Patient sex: M
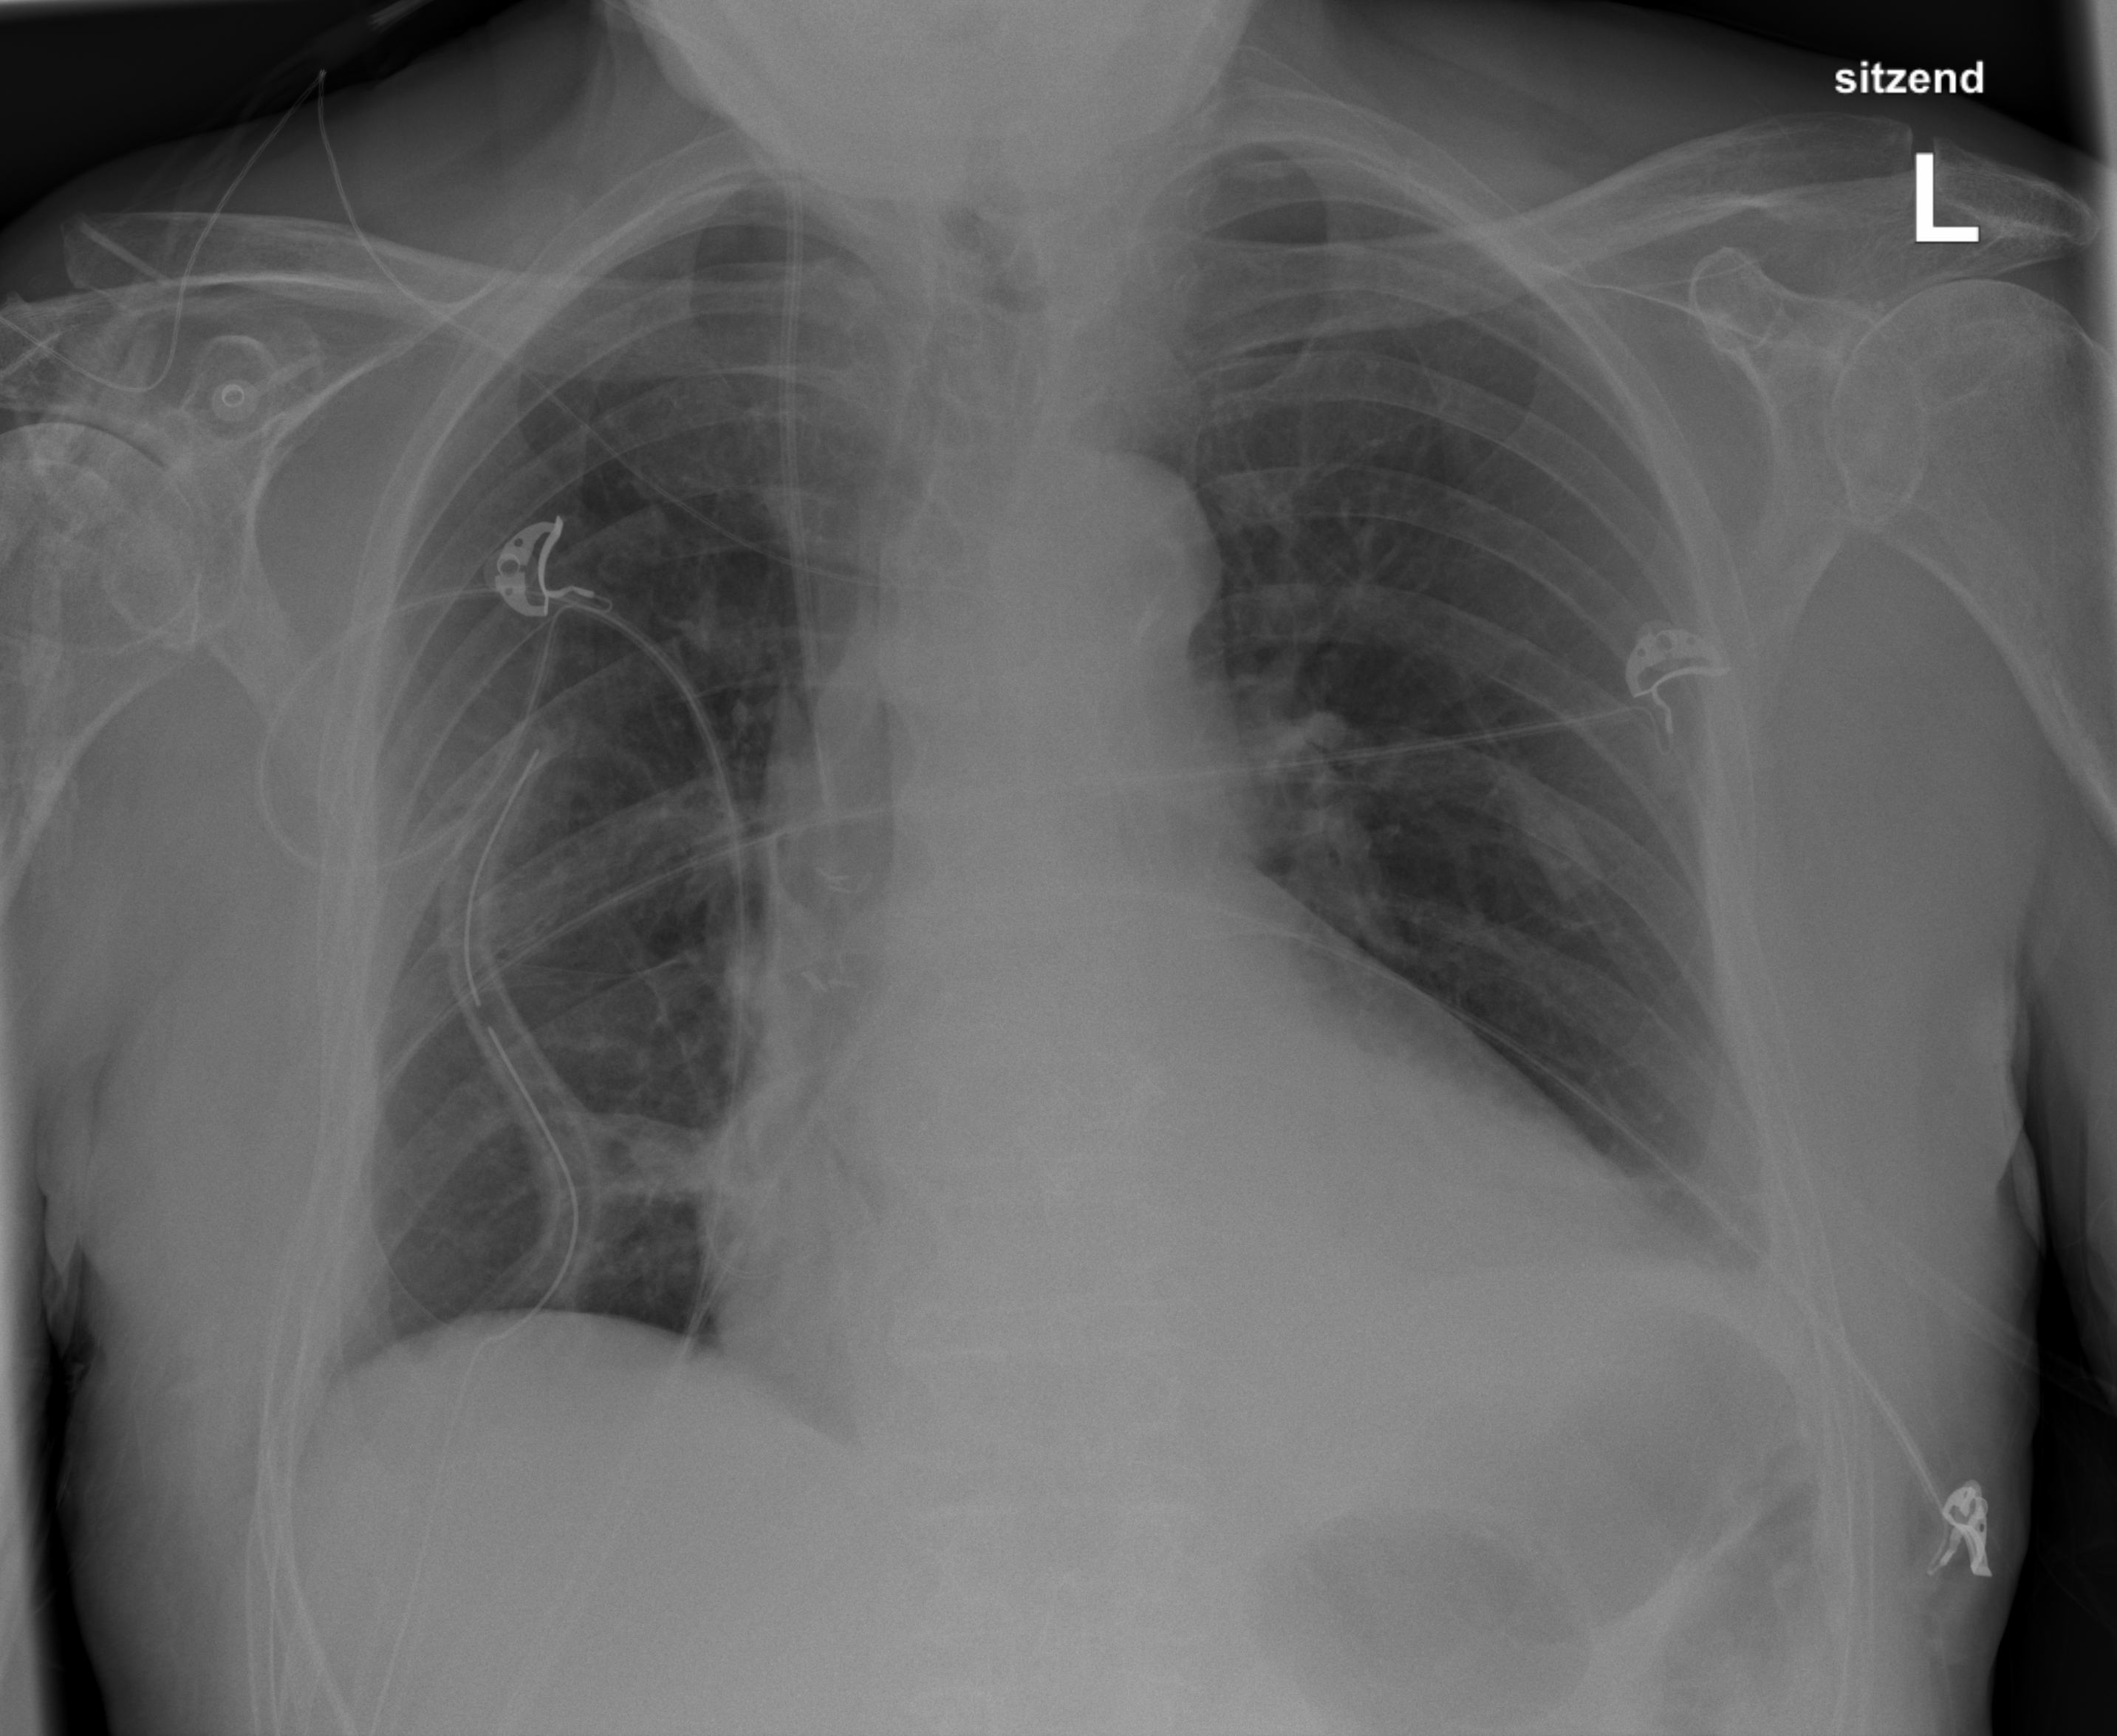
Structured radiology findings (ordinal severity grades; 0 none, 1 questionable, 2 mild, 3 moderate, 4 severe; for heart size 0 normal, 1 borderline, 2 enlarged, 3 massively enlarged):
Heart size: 2
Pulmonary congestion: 0
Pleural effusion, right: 0
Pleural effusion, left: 2
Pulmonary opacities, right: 0
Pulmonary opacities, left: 0
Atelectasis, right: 2
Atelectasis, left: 2